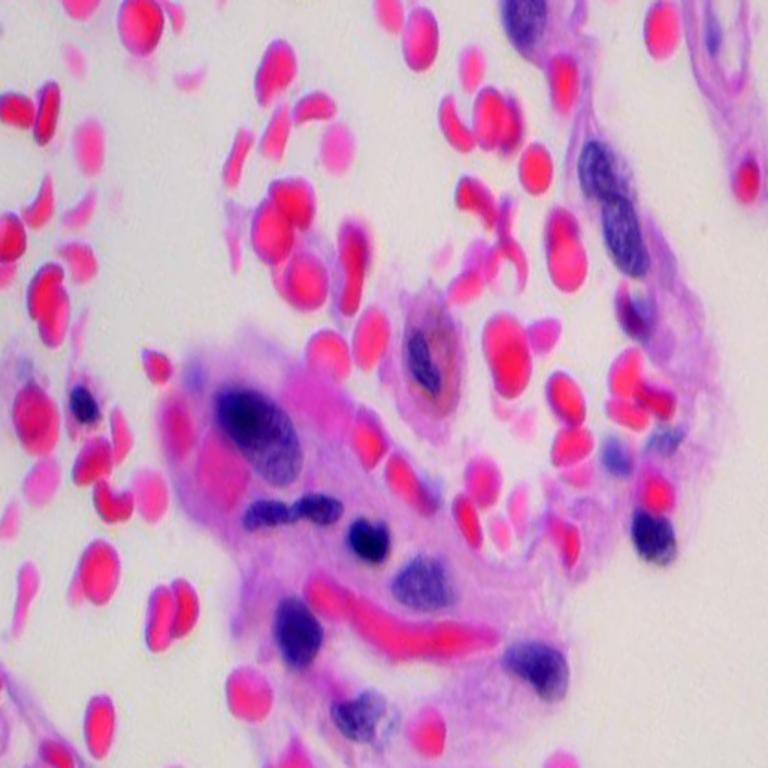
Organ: lung
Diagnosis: benign